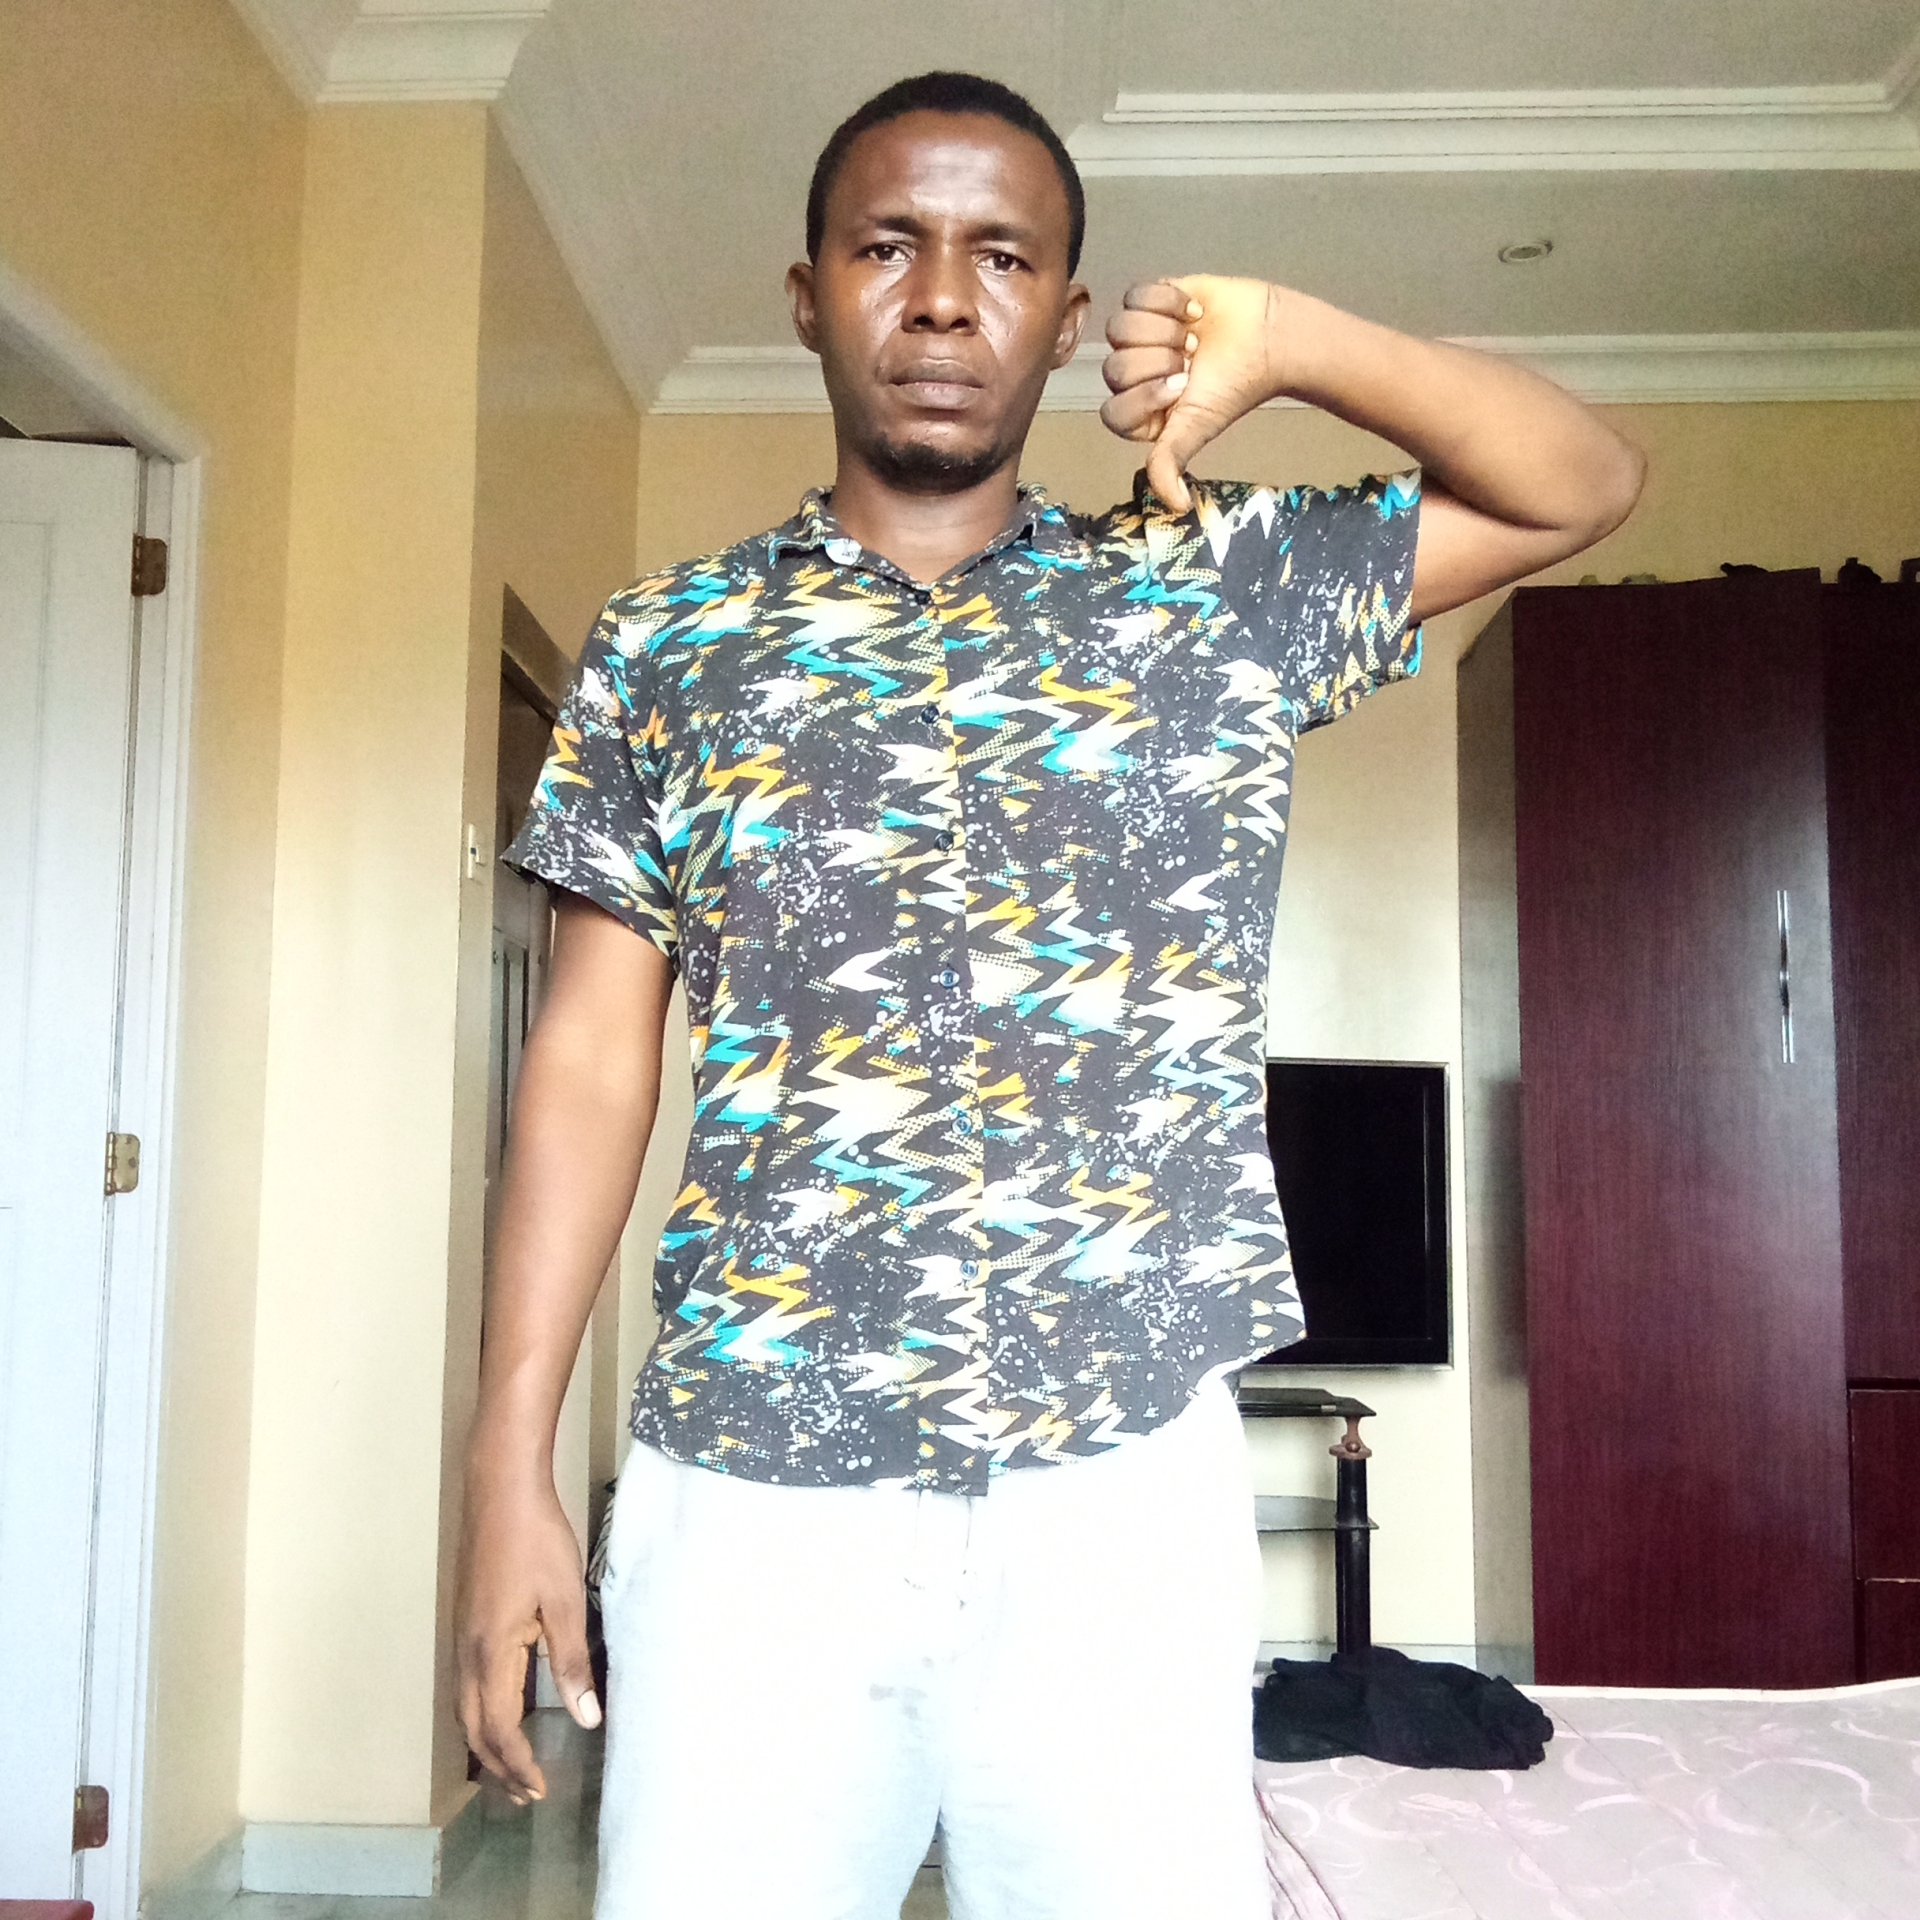
Label: noise